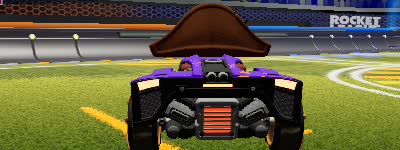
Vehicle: breakout